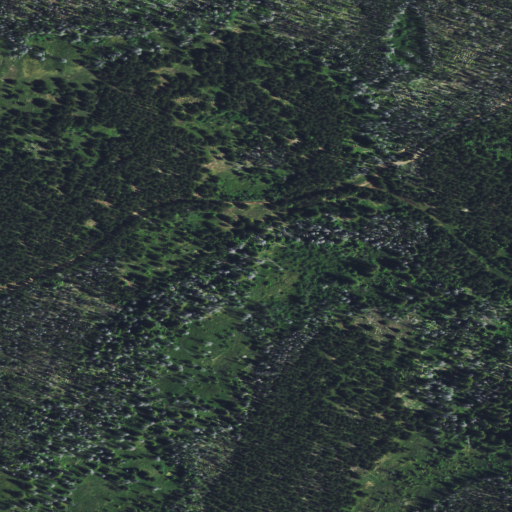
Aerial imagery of depression(s) in Montana named Frohner Basin containing evergreen forest, grassland, and shrub